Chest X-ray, PA view. Patient: 43 years old, sex M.
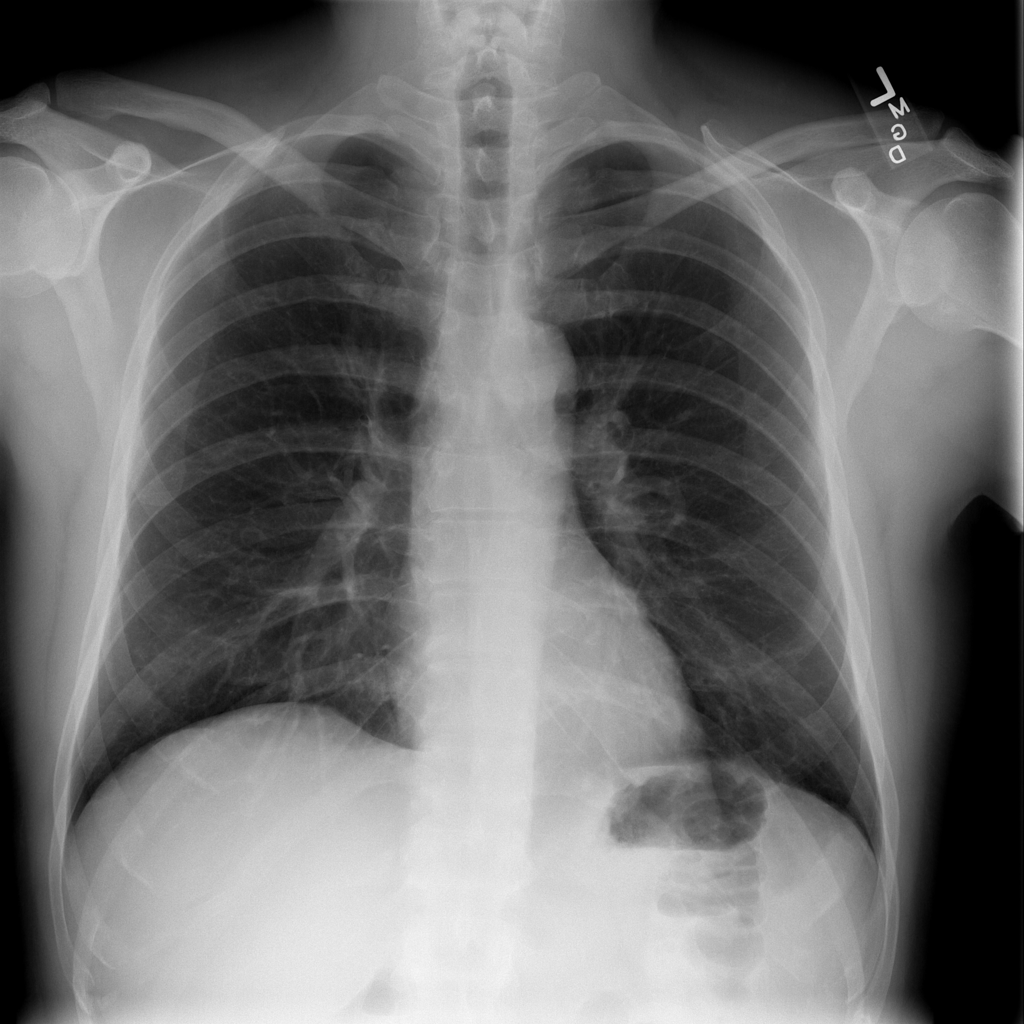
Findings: No Finding